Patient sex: M
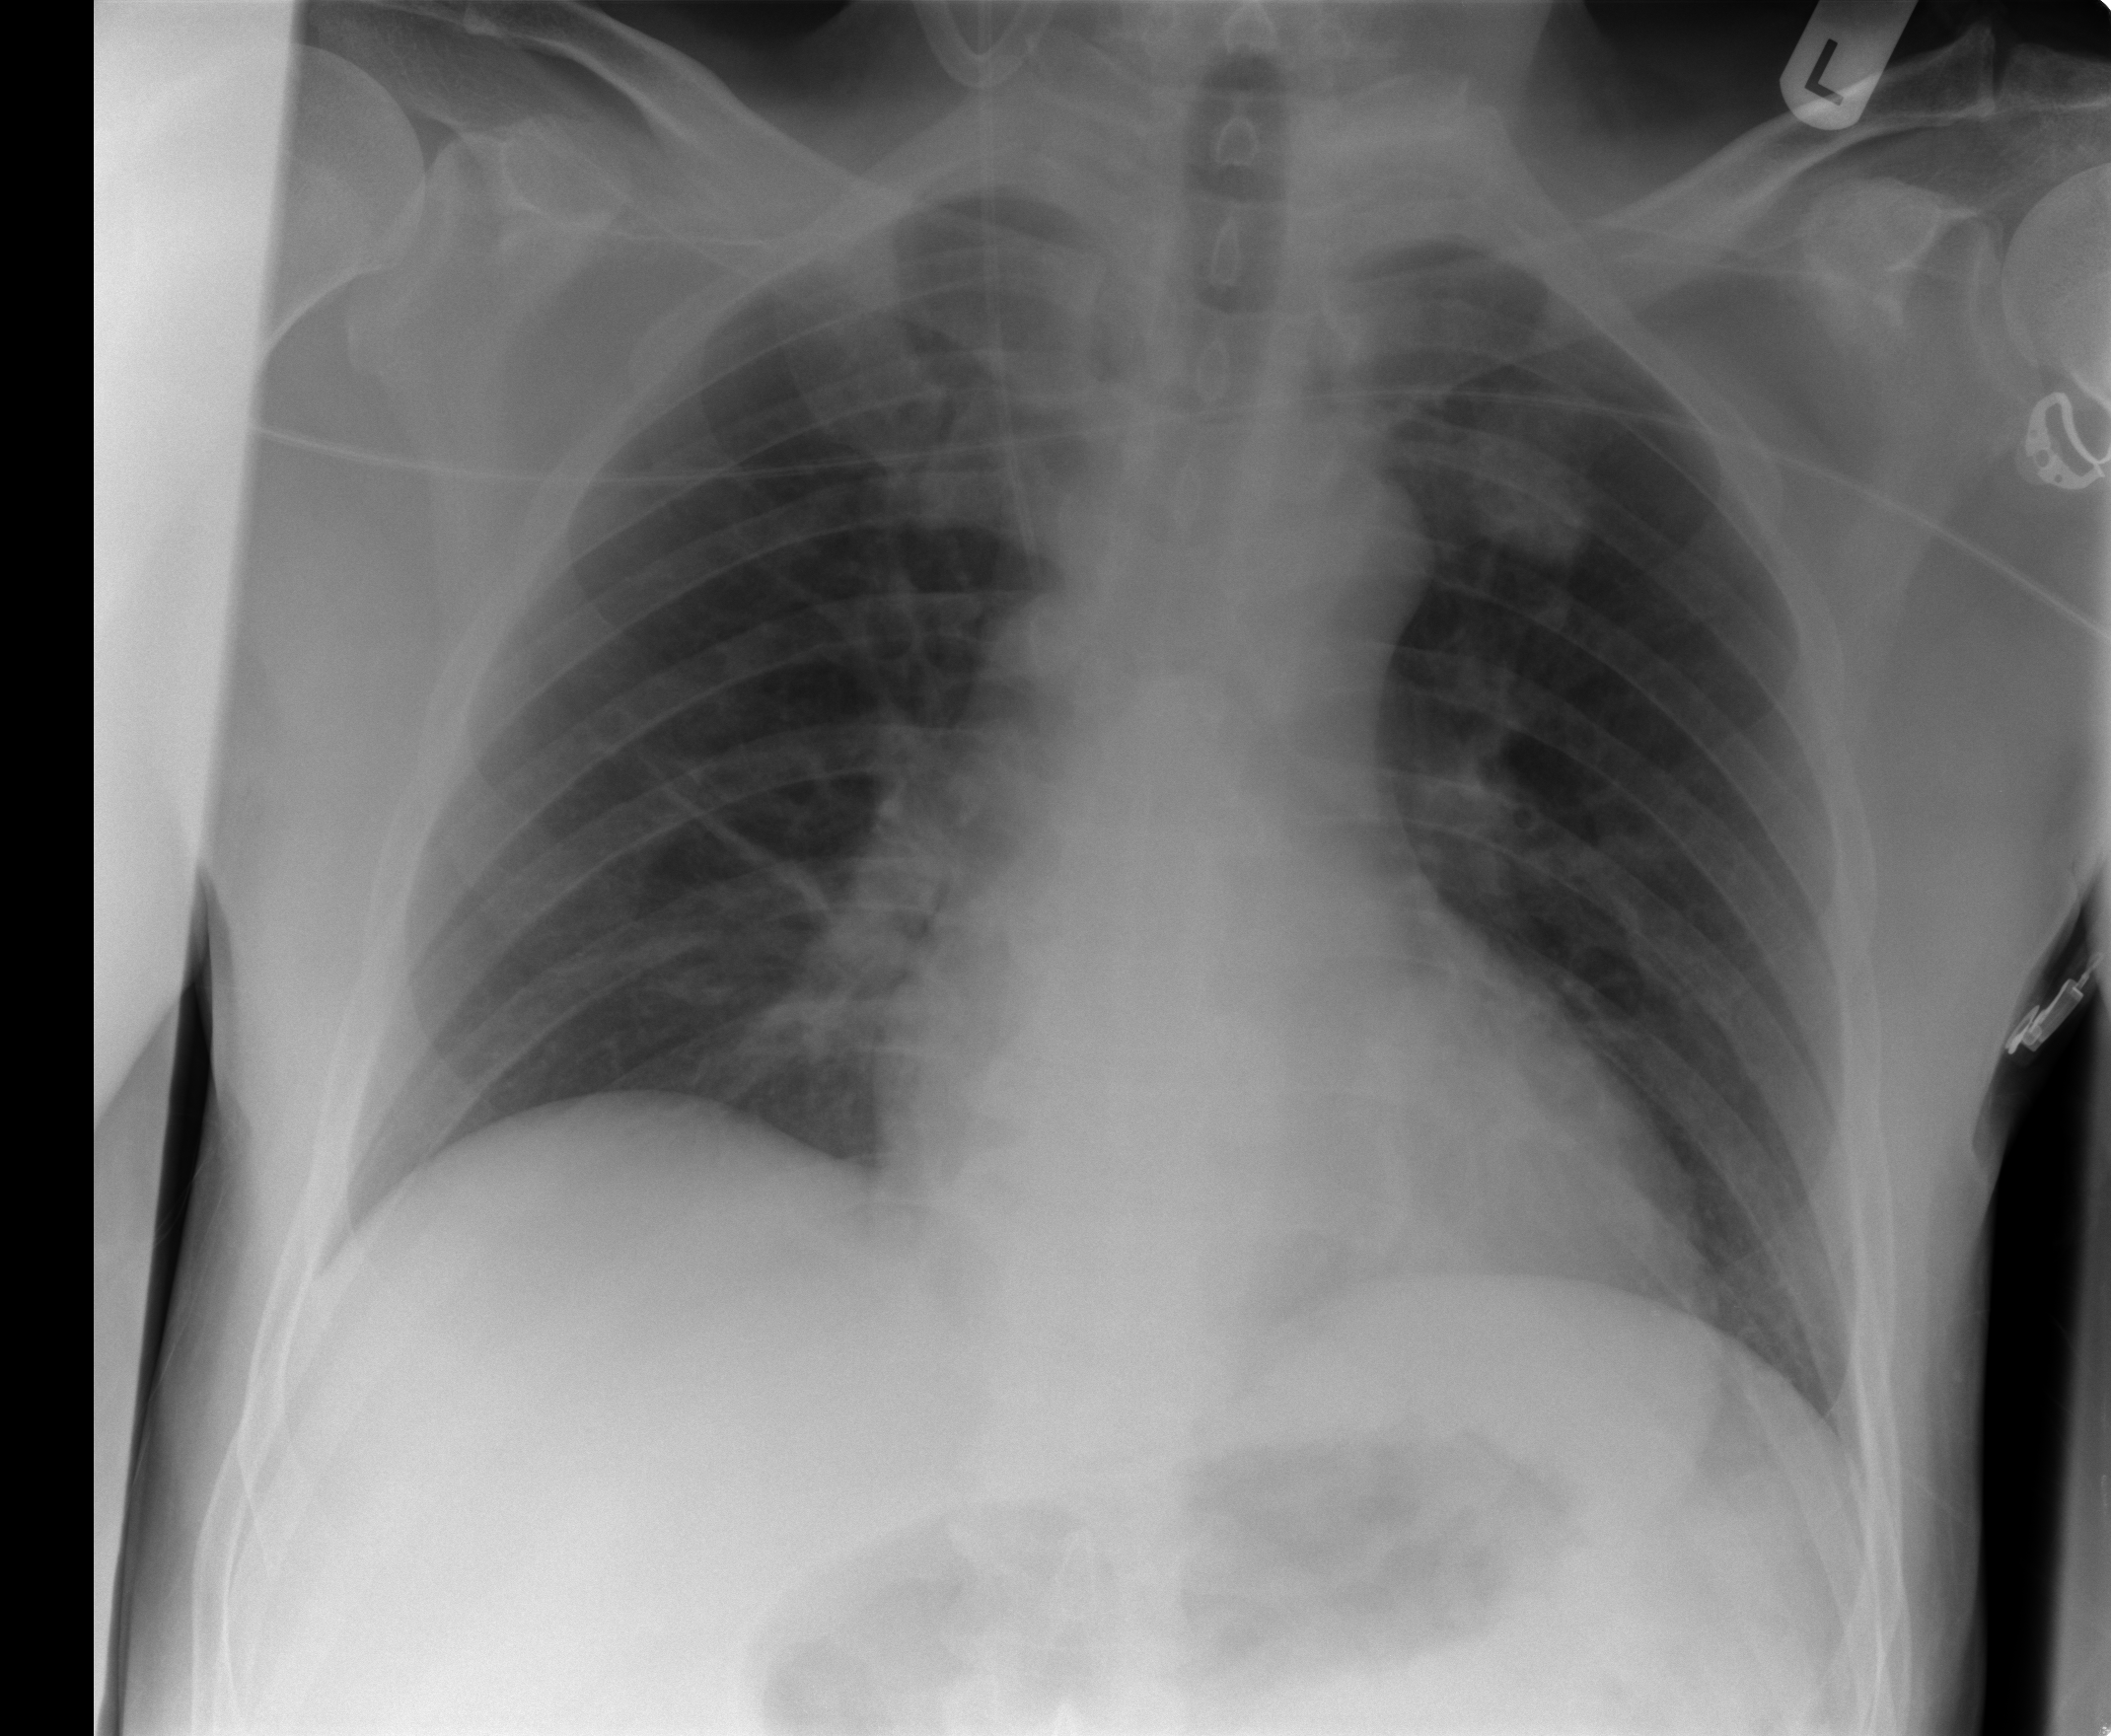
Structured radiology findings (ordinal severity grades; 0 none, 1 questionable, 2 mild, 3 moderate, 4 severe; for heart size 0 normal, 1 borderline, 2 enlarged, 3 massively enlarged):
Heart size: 0
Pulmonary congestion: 0
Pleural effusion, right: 0
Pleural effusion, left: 0
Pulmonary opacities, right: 0
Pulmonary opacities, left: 0
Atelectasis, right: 1
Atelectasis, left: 0